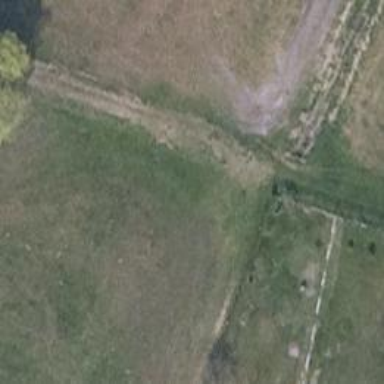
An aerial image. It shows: Grass path.